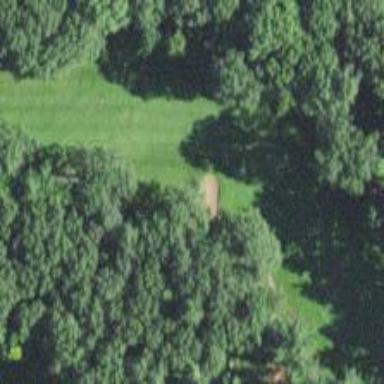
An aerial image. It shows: View of golf hole.